Field crop: maize
Growth stage: 2
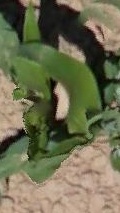
Species: maize